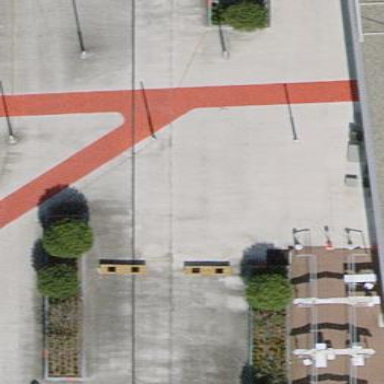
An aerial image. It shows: Asphalt parking area.